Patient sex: M
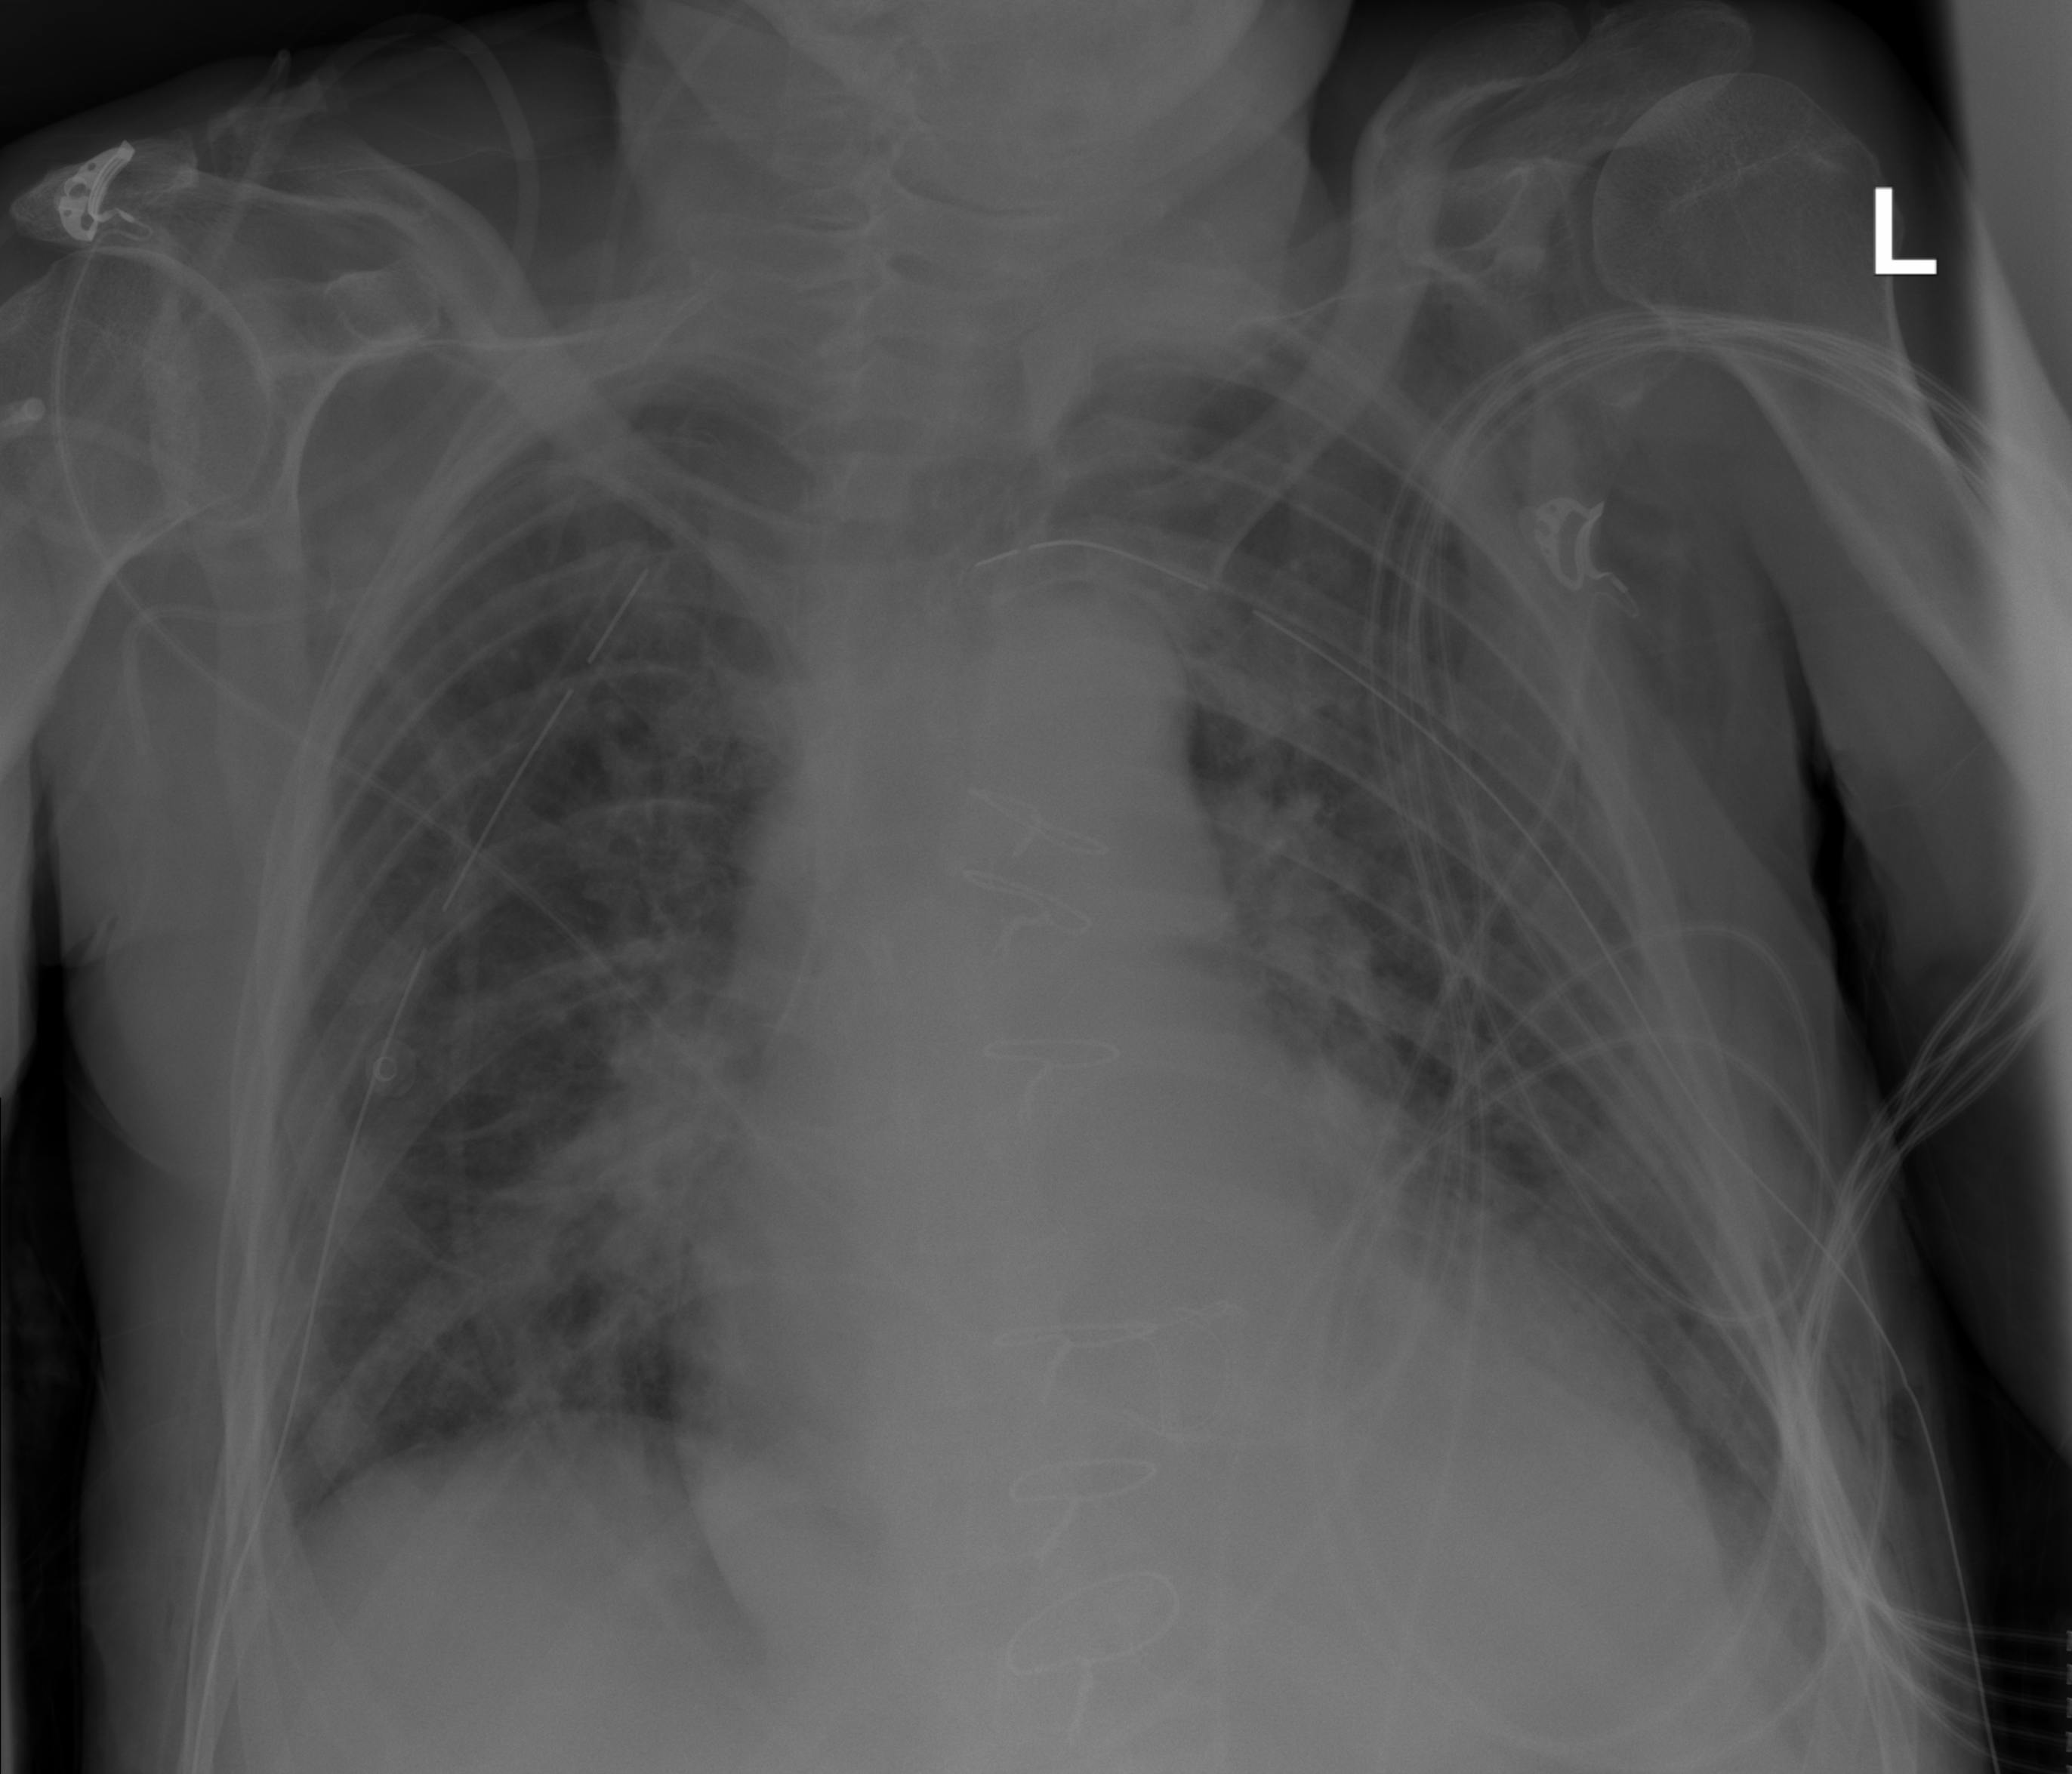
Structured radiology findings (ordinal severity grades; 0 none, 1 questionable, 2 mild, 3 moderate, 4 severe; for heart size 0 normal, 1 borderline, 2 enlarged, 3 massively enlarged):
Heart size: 3
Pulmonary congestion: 2
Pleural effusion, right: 0
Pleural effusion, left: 0
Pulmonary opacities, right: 2
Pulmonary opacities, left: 2
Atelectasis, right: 0
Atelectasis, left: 0